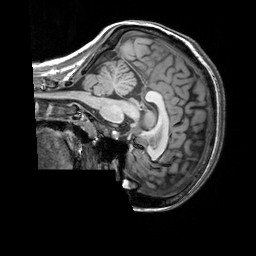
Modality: T1w
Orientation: sagittal
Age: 25
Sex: female
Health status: healthy
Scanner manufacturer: siemens
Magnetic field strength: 3 T
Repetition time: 2.3 s
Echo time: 0.00303 s